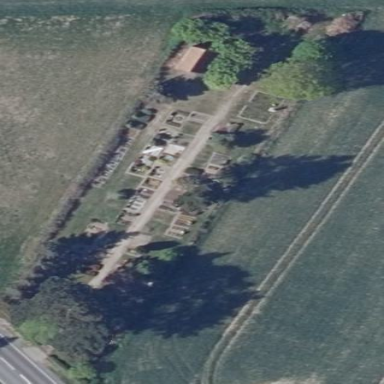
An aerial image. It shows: Cemetery.